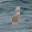
Label: 1